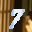
Label: 7